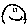
Label: smiley face